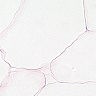
Metastatic tissue present: no